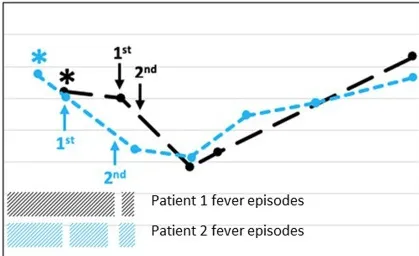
Correlation between administration of IVIG and severe hemolytic anemia: time course of Hb, treatment of PIMS-TS, and recurrent fever episodes. *admission to hospital; Prednisolone (2 mg/kg/day): Patient 1 and Patient 2 for 3 weeks; Acetylsalicylic acid (5 mg/kg b. W. /day): Patient 1 for 10 months, Patient 2 for 5 weeks; Low-molecular-weight heparins (1 mg/kg b. W. /d): Patient 1 for 3 weeks, Patient 2 for 5 weeks; Interleukin-1 receptor antagonist (anakinra:100 mg subcutaneously/3 times/week): Patient 2 for 4 weeks. Patient 1: first administration of IVIG 2 g/kg:9 days after onset of PIMS-TS; second administration of IVIG 2 g/kg about 40 h after the first administration. Patient 2: first administration of IVIG 2 g/kg 5 days after onset of PIMS-TS; second administration of IVIG 2 g/kg 4 days after the first administration. PIMS-TS, pediatric inflammatory multisystem syndrome temporally associated with SARS-CoV2; IVIG, intravenous immunoglobulin; Hb, hemoglobin.
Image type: pathology (immunostaining)